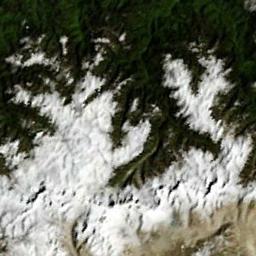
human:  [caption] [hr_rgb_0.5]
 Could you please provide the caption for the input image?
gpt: The snowberg is partly covered with snow and ice and partly covered with vegetation .

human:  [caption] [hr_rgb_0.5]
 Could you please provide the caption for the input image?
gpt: There are many plants on the snowberg .

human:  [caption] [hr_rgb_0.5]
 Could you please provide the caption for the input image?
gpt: The white snow on the snow-capped mountains is veined .

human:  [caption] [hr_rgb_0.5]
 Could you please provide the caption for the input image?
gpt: The snow berg is consist of green plants,Bare land and white snow .

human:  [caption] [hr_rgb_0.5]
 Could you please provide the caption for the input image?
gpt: The snowberg is covered with snow and green meadows .